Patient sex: M
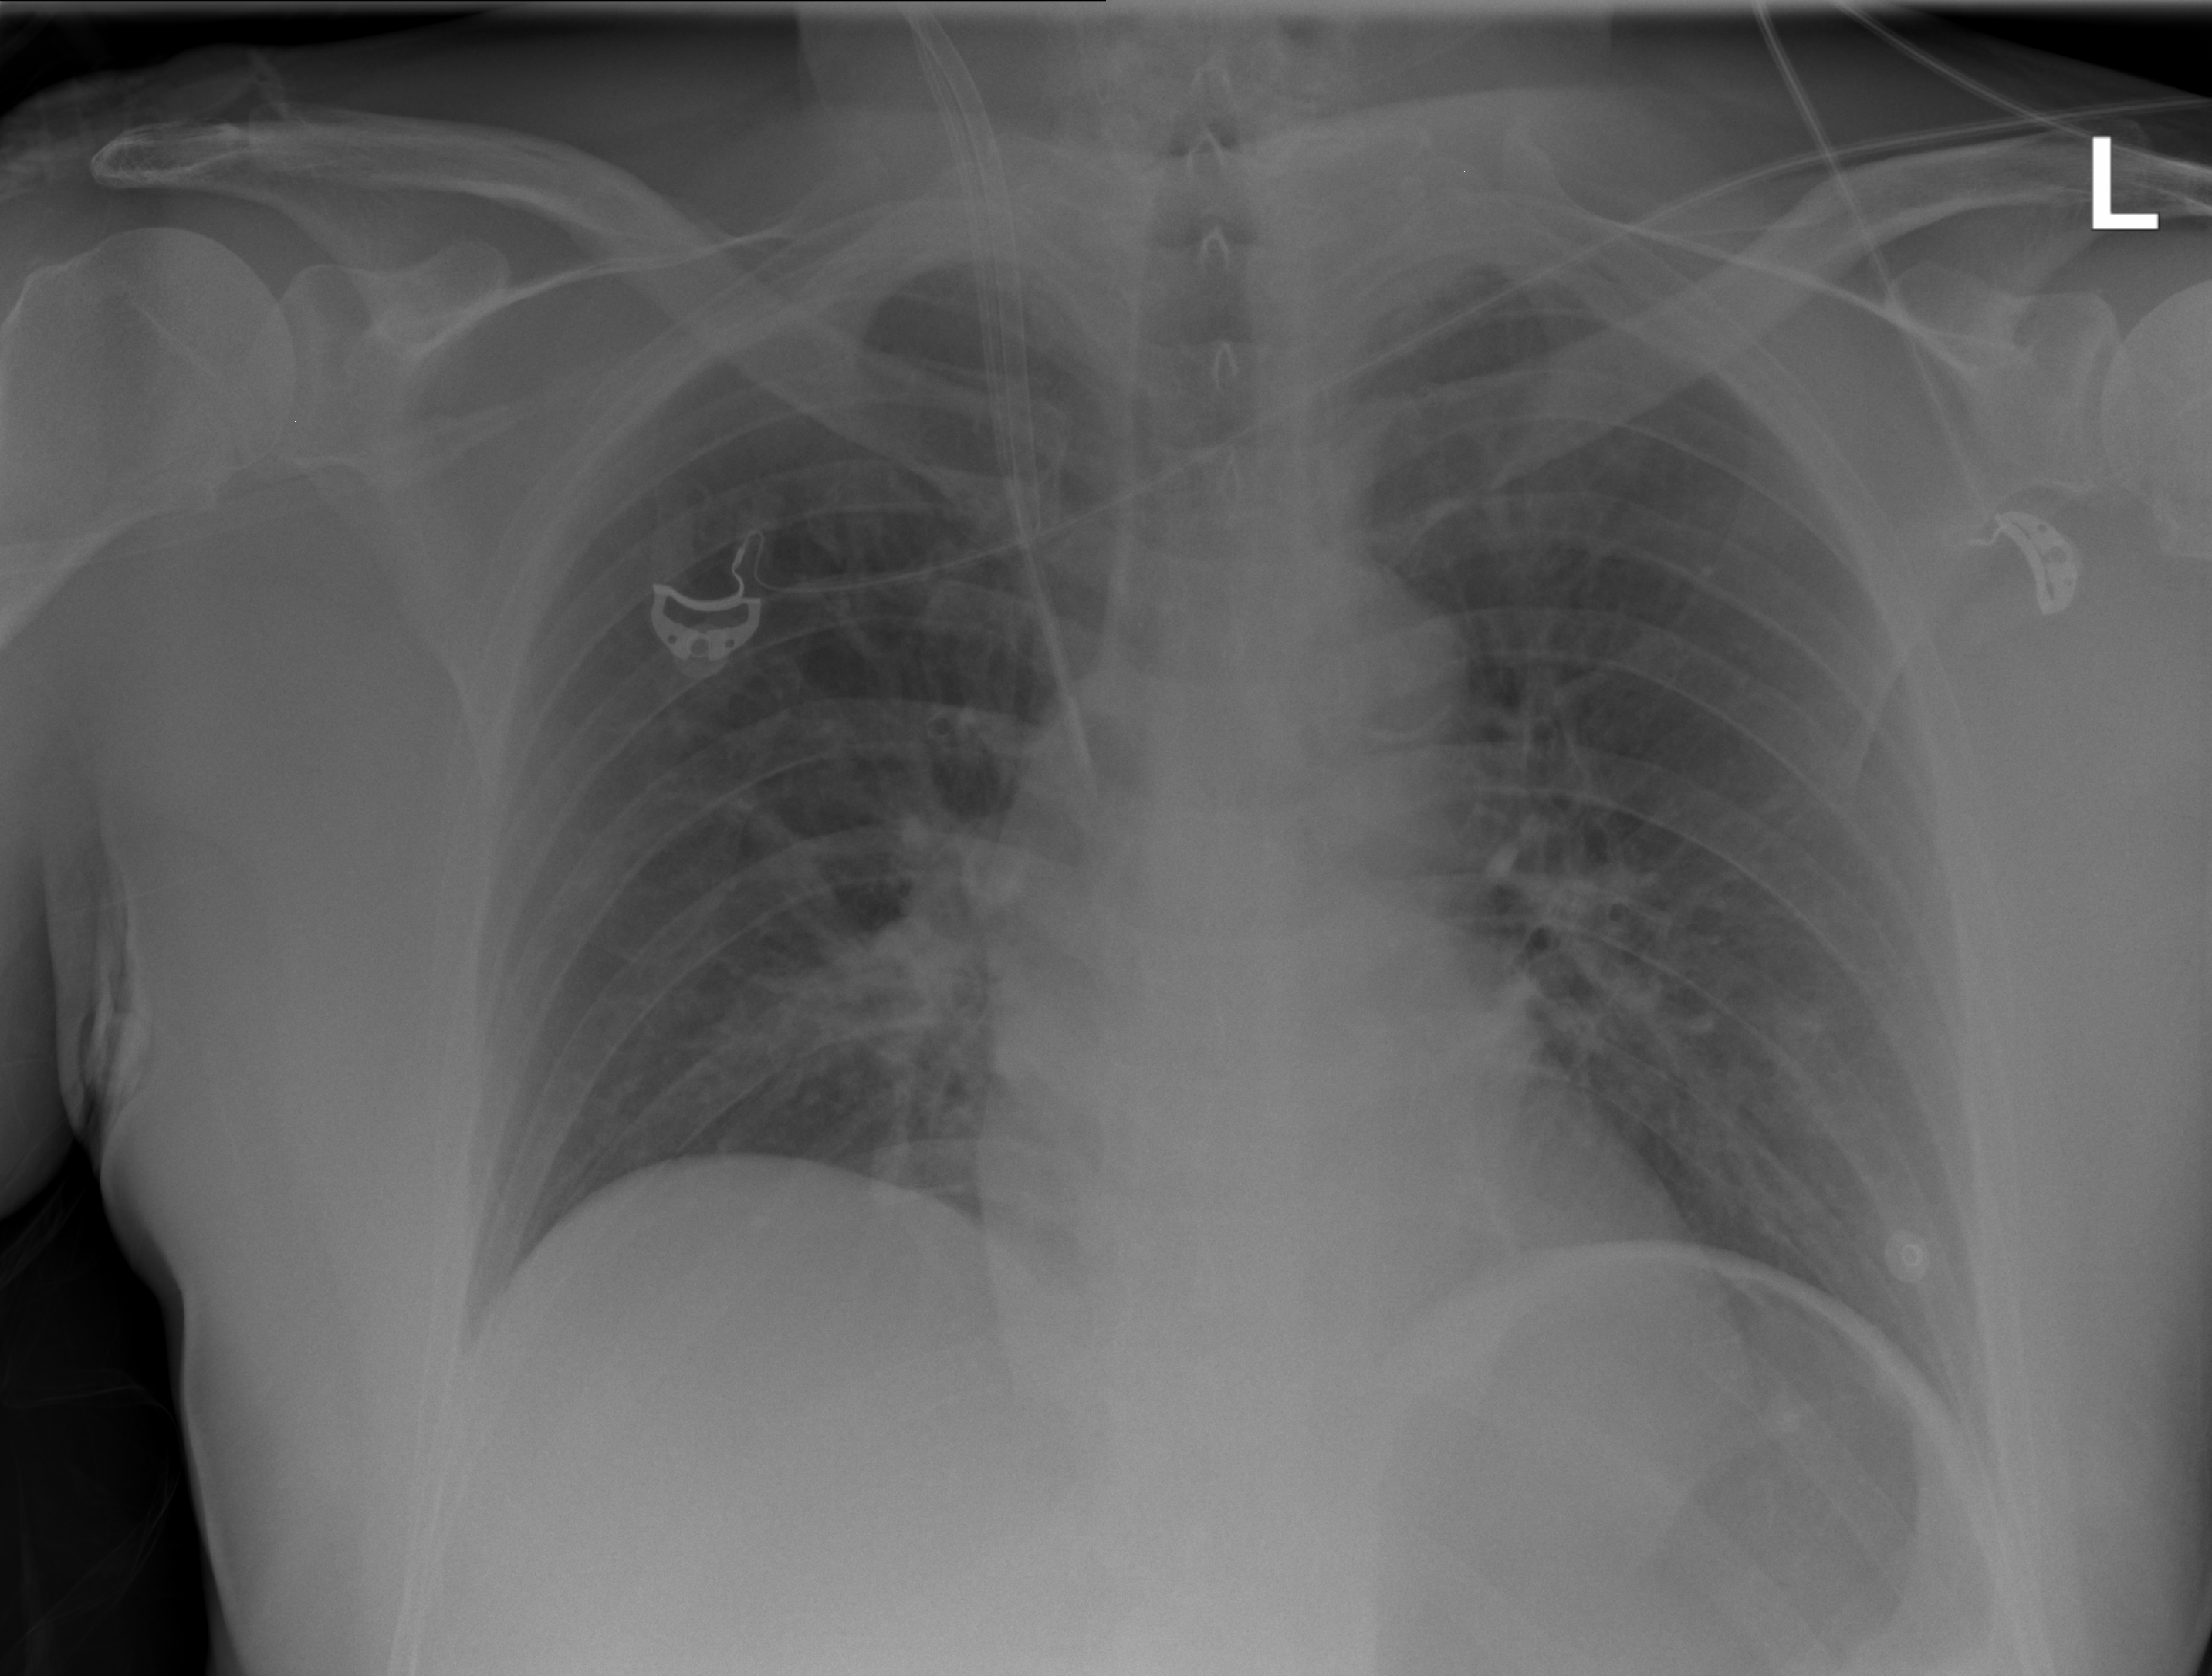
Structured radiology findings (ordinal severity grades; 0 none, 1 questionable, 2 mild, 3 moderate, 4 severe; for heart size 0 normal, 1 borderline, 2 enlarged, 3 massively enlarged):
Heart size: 0
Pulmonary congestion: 1
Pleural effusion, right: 0
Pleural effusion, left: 0
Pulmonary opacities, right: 0
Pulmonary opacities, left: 0
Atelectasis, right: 0
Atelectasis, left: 0